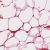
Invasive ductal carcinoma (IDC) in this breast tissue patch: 0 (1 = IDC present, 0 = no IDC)